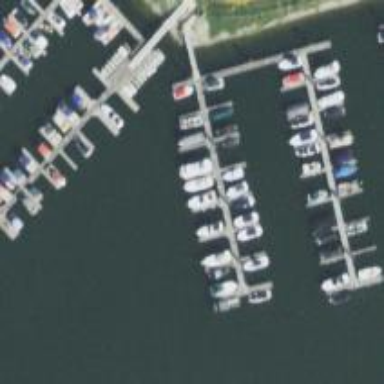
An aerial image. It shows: Marina area for leisure land.